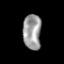
Tissue: prostate
Cell type: T cells
Senescence score: 0.8113
Nuclear area (px): 630
Mean DAPI intensity: 156.462